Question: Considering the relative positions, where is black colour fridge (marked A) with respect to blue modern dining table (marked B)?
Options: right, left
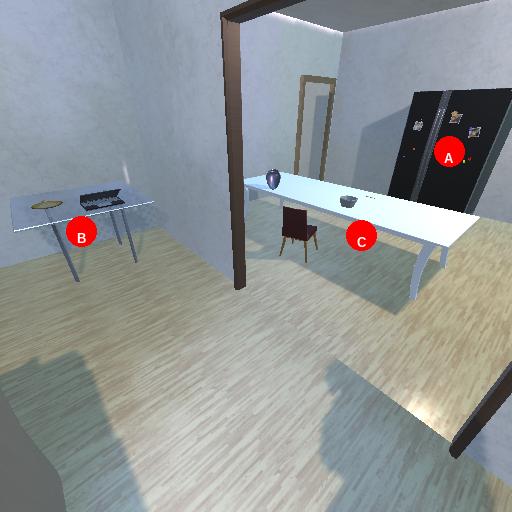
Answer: right